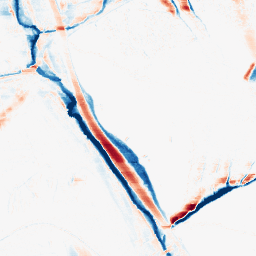
Category: morphological
Decomposition family: morphological_ellipse
Decomposition parameters: operation: average
width: 5
height: 20
Upsampling method: bicubic_16x
Upsampling parameters: scale: 16
Upsampling scale: 16